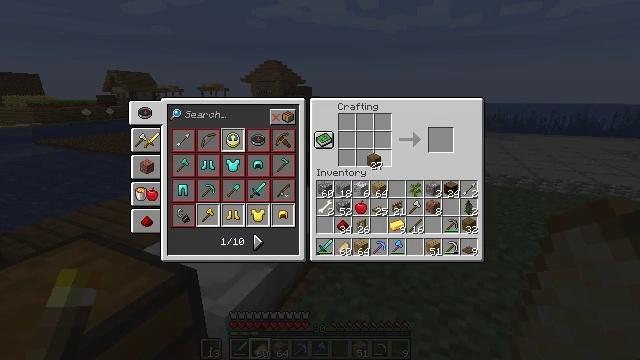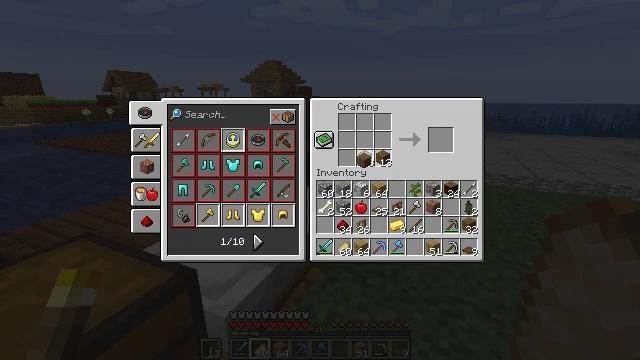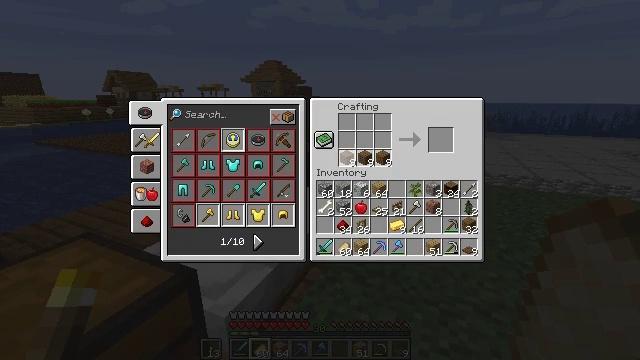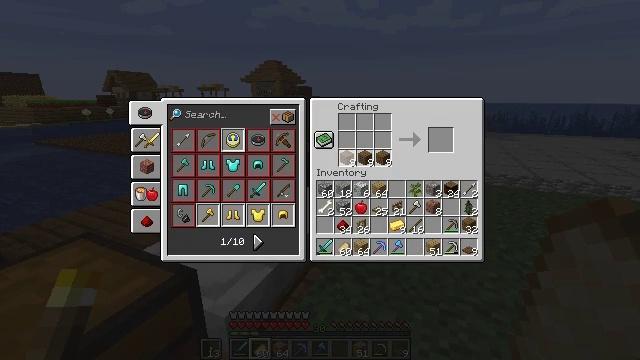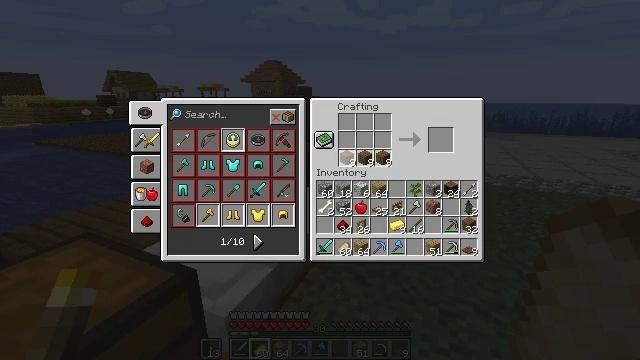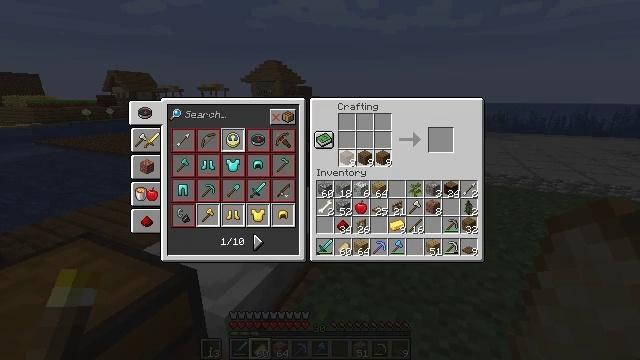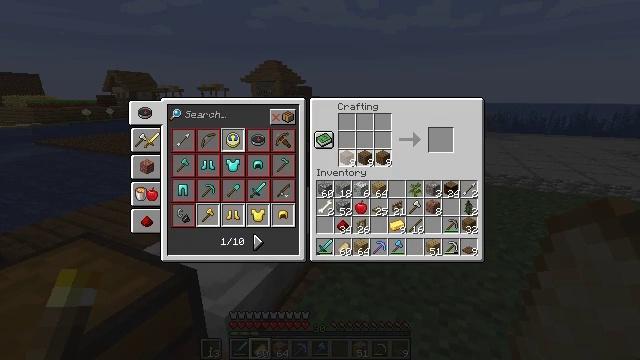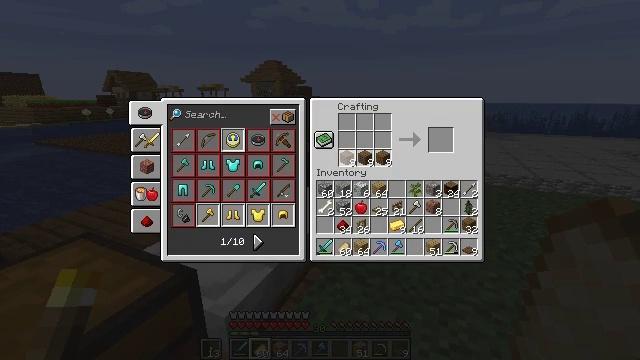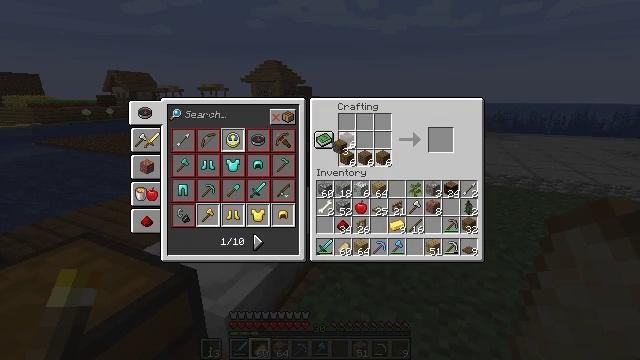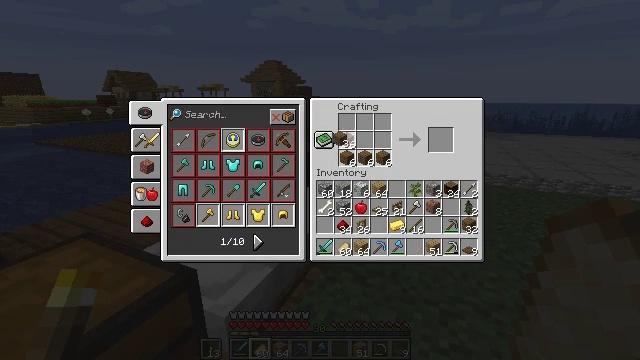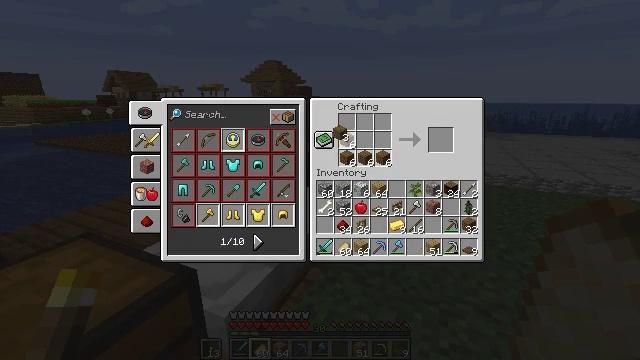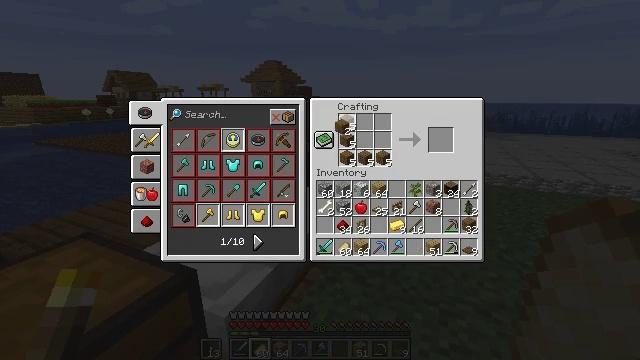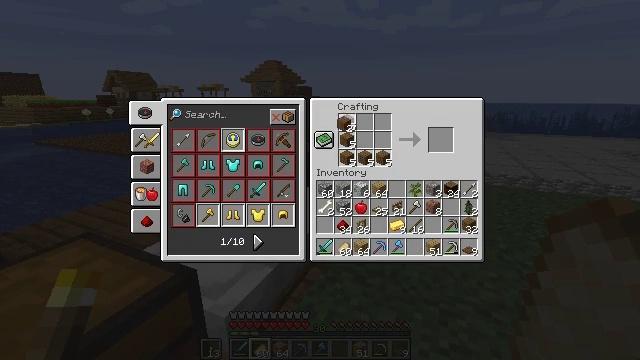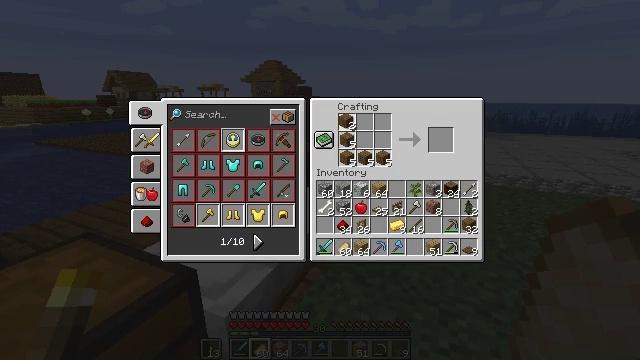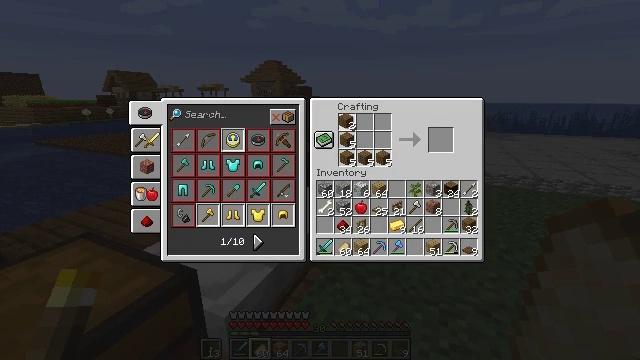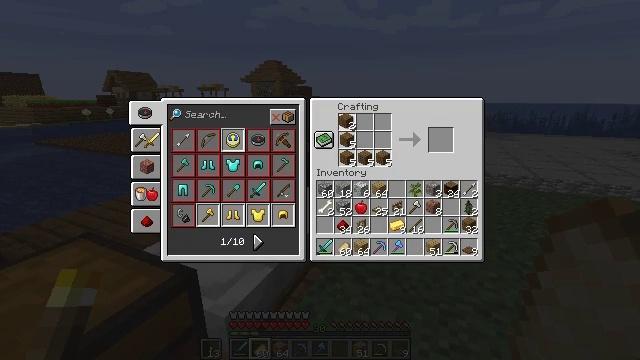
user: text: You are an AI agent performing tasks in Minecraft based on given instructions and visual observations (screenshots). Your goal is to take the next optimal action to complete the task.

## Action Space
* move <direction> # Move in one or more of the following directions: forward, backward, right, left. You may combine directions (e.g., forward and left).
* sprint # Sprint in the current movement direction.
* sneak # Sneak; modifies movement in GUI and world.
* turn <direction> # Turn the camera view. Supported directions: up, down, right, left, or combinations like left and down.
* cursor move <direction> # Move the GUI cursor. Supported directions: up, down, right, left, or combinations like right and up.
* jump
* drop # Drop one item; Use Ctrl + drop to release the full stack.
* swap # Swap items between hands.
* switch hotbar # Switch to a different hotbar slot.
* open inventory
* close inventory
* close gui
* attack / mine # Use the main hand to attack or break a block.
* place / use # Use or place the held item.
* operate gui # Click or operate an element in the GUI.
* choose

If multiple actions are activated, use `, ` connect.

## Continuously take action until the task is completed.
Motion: motion action
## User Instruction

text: Arrange planks in a stair shape to craft spruce stairs.
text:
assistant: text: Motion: cursor move left, operate gui
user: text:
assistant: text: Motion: cursor move left, operate gui
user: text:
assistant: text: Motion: operate gui
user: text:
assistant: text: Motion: operate gui
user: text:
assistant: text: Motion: operate gui
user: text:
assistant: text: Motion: operate gui
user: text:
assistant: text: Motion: operate gui
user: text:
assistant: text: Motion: cursor move up, operate gui
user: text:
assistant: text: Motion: cursor move up, operate gui
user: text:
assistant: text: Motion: operate gui
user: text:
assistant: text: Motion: operate gui
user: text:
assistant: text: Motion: operate gui
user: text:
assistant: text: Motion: operate gui
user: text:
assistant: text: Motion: operate gui
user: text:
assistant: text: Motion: operate gui
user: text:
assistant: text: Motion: operate gui
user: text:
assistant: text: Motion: operate gui
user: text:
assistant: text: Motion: cursor move down, operate gui
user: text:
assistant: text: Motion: cursor move right and down, operate gui
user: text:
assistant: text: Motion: operate gui
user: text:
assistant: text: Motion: operate gui
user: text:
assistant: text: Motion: operate gui
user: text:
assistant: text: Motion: operate gui
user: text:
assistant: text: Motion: operate gui
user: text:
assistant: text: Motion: operate gui
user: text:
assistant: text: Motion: no_op
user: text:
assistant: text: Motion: no_op
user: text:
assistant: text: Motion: no_op
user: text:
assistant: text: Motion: cursor move right and down
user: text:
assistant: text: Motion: cursor move right and down